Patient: sex F, age 66
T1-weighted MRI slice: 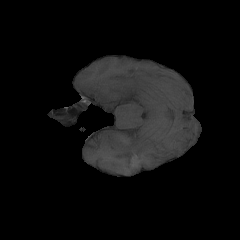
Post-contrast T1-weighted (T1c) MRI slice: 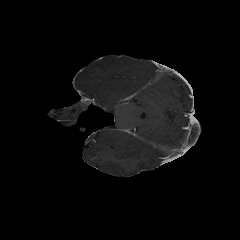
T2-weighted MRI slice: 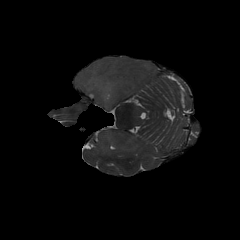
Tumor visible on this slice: yes
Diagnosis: Astrocytoma, IDH-wildtype
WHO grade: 2